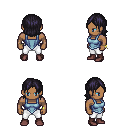
a pixel art fantasy rpg character, male body template, human, dark skin, blue vest, white pants, raven long bangs hairstyle, bracelets, maroon shoes, four views (front, back, left, right), 2x2 character sprite sheet, small pixel art, hard edges, no anti-aliasing